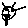
Label: smiley face